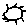
Label: sun